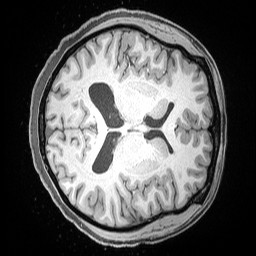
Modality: T1w
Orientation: axial
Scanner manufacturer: siemens
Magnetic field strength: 3 T
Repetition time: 2.53 s
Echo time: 0.00169 s